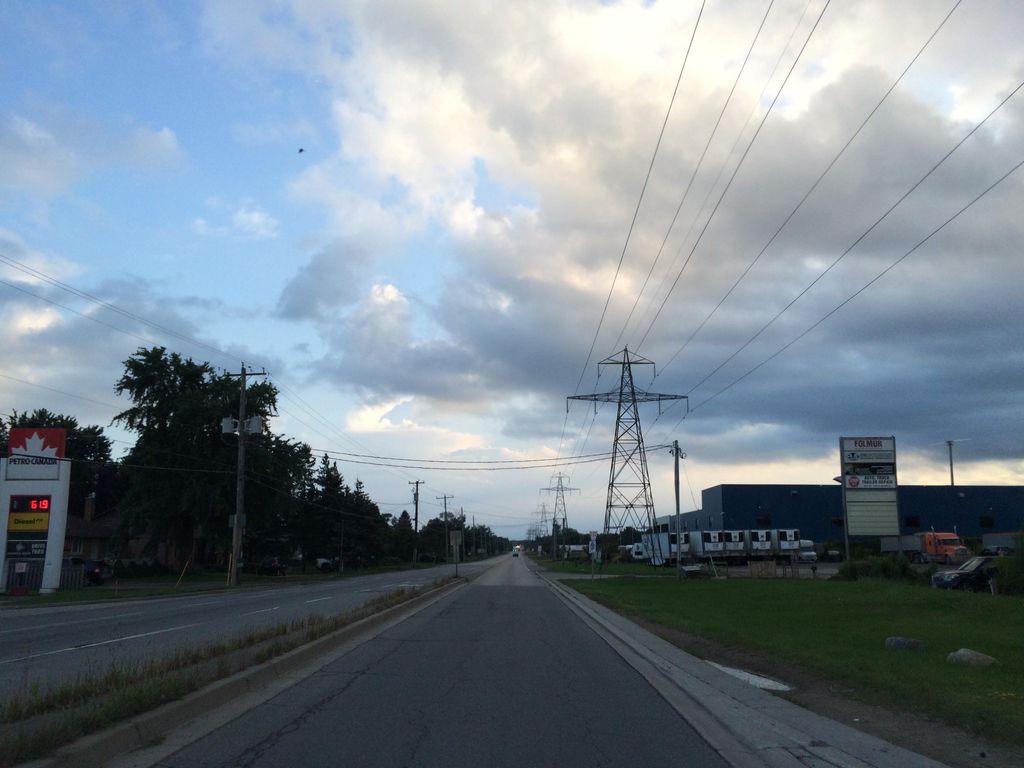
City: kitchener-waterloo